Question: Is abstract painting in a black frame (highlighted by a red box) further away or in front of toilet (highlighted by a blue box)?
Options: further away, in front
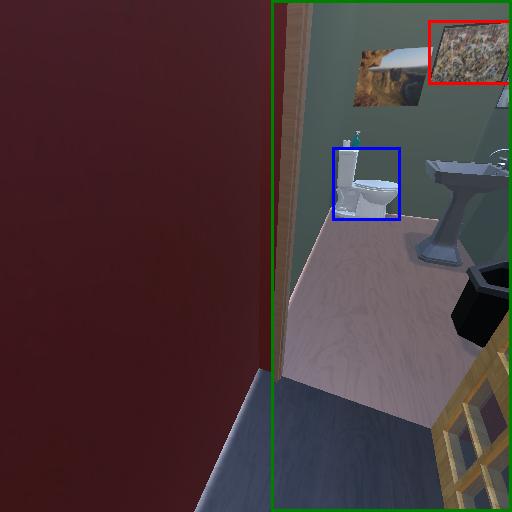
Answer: further away